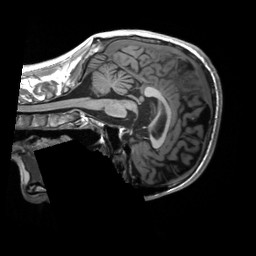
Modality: T1w
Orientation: sagittal
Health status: healthy
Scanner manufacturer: siemens
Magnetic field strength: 3 T
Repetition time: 2.3 s
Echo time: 0.00207 s